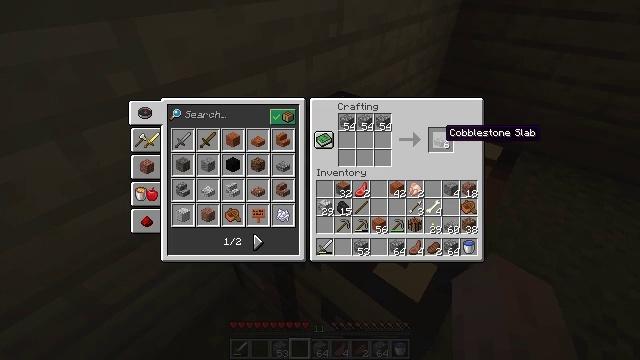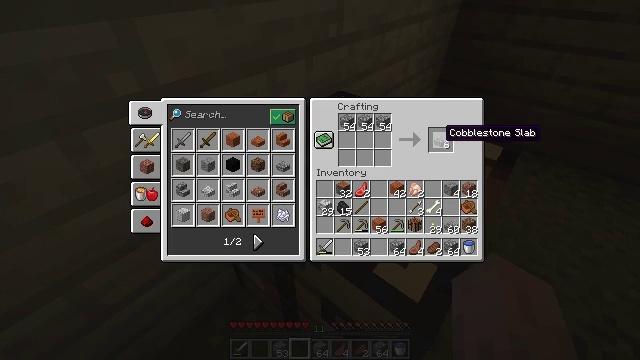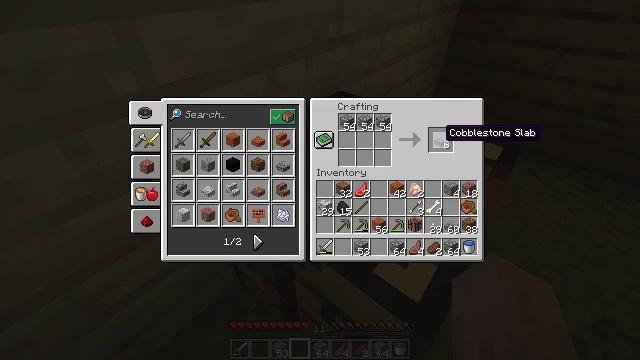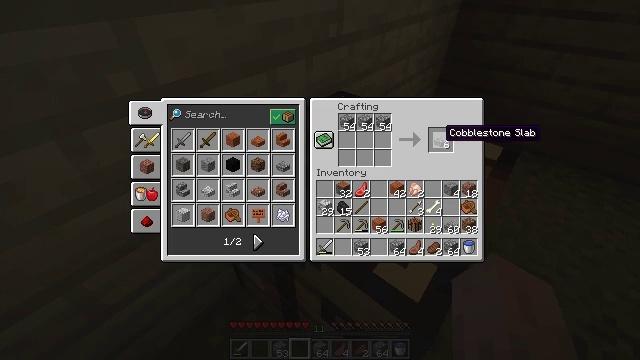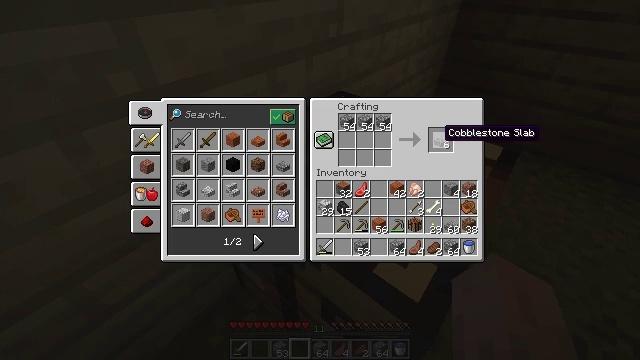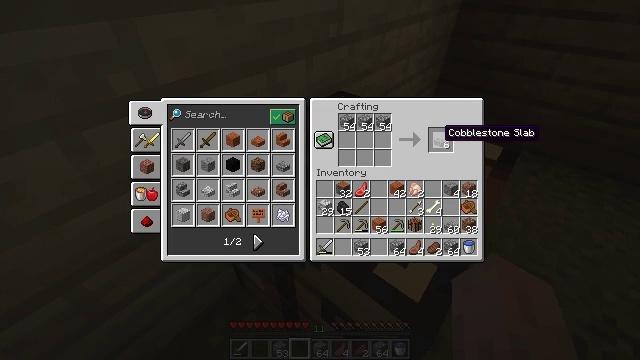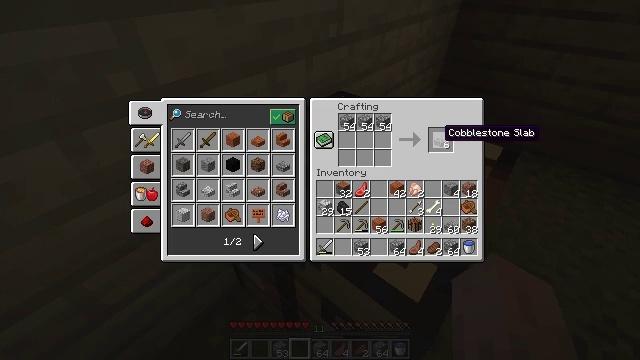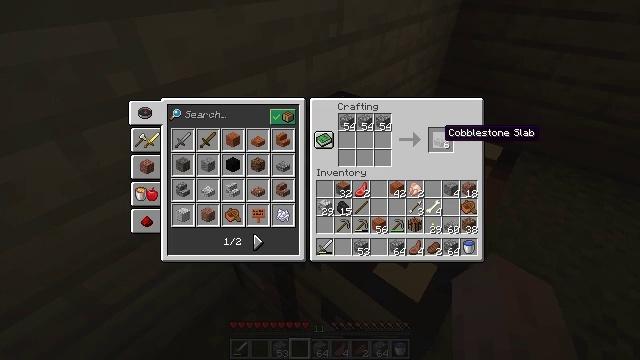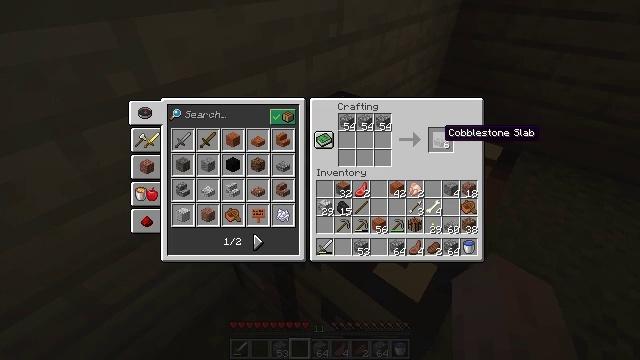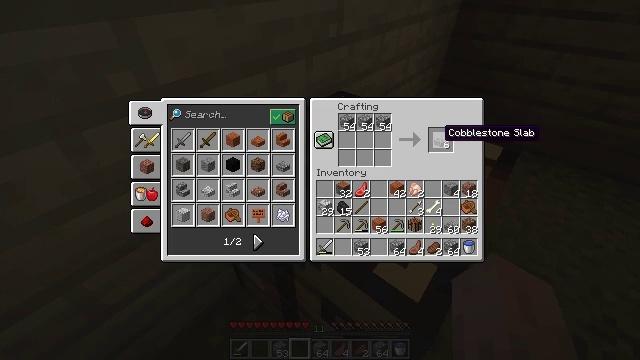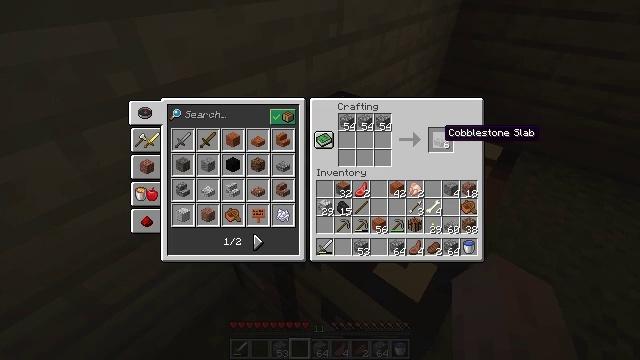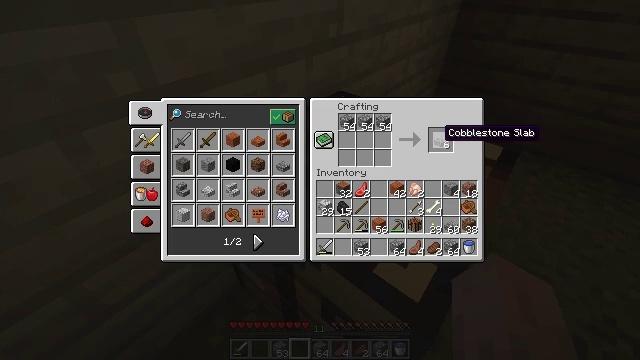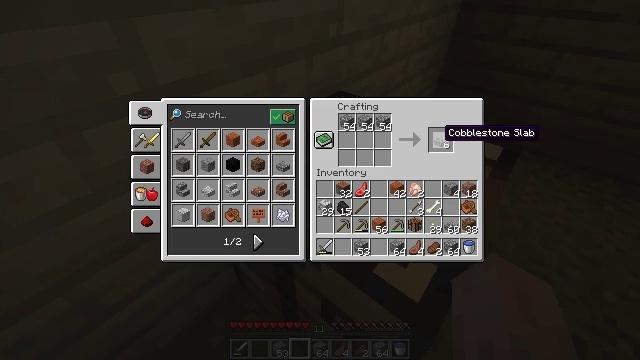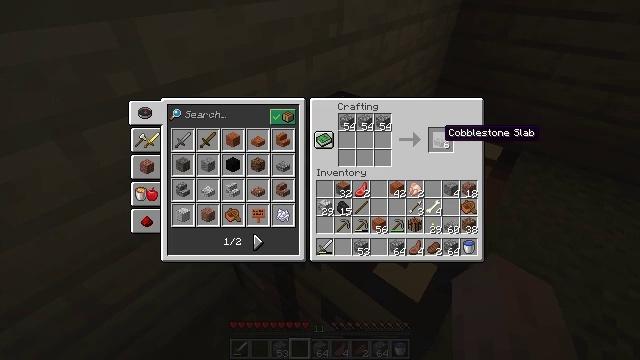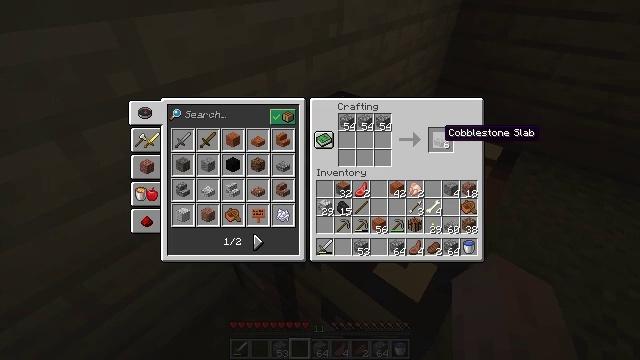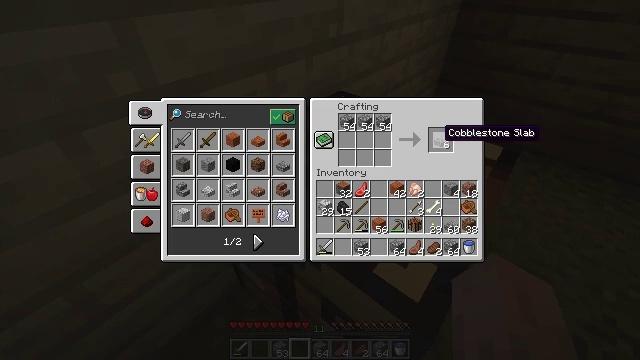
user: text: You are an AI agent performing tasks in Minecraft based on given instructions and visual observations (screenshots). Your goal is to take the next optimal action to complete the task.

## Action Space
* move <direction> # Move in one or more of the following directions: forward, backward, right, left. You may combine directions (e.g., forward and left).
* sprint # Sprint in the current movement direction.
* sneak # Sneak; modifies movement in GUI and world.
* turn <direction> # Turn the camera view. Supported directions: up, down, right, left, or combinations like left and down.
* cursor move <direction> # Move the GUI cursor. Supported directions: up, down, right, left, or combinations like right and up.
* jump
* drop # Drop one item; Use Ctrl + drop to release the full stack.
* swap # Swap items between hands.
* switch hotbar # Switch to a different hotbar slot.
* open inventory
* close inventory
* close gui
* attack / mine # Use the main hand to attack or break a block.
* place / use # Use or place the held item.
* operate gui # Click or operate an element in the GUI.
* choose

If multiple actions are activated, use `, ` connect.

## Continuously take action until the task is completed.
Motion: motion action
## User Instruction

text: Generate a cobblestone slab using cobblestone in the crafting table.
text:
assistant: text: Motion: no_op
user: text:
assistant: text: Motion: no_op
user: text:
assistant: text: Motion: no_op
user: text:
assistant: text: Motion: no_op
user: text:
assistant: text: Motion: no_op
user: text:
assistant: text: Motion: no_op
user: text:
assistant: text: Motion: no_op
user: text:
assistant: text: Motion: no_op
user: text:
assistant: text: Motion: no_op
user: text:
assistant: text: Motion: no_op
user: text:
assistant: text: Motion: no_op
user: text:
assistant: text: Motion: no_op
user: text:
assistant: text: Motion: no_op
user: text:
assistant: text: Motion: no_op
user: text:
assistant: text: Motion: no_op
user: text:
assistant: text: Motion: no_op
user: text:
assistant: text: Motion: no_op
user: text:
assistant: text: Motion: no_op
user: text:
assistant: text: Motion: no_op
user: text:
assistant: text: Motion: no_op
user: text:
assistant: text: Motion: no_op
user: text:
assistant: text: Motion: no_op
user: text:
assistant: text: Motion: no_op
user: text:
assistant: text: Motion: no_op
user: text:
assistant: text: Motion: no_op
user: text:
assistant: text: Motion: no_op
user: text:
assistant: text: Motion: no_op
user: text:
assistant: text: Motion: no_op
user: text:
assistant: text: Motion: no_op
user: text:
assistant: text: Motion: no_op